Question: I have a table : History_KH
It look like:

Now I want to limit row number of this table (ex : 200 rows)
And when I insert new rows from code, It will insert on top of table. That's mean : Insert new rows on top of database table and the old rows over of 200 counts will be delete.
Please support me.
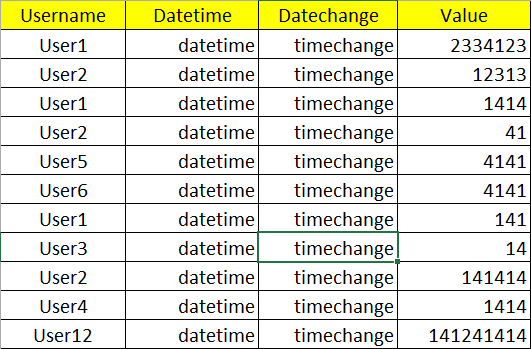
Answer: You can't really limit a table for a fix number of records but you can get rid of unwanted records. Assuming you are on SQL-Server
'''
--STEP1 :Do your insert here
--STEP2: Delete older records over 200 ordering by dateTime column
;WITH CTE AS (
SELECT *, ROW_NUMBER() OVER (ORDER BY DateTime DESC) rn
FROM YourTable
)
DELETE CTE WHERE rn > 200
'''